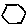
Label: hexagon